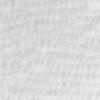
Label: no_change